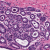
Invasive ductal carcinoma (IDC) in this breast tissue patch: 0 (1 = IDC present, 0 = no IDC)